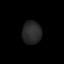
Tissue: lung
Cell type: Endothelial cells
Senescence score: 0.2426
Nuclear area (px): 429
Mean DAPI intensity: 40.629